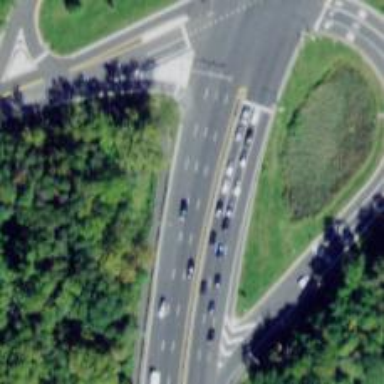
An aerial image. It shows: Trunk link highway.